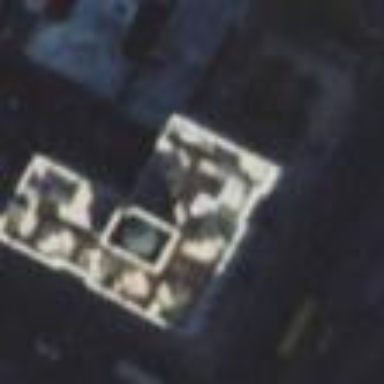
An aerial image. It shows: Flat concrete roof building with apartments.